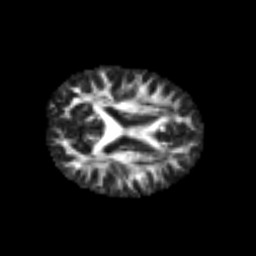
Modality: FA
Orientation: axial
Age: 25
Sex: male
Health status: healthy